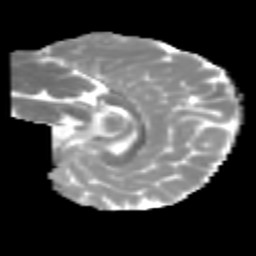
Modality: MD
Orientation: sagittal
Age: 6
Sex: male
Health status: healthy